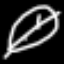
Label: leaf